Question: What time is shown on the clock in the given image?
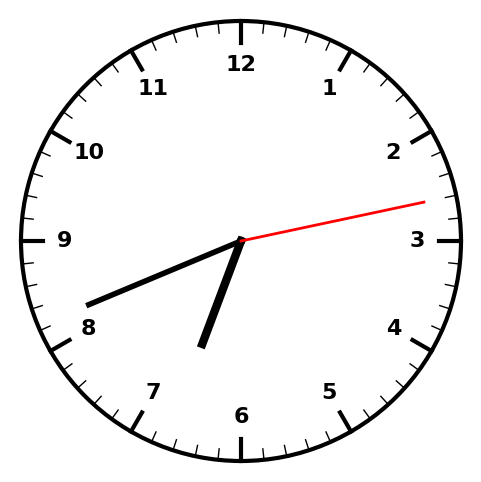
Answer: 06:41:13